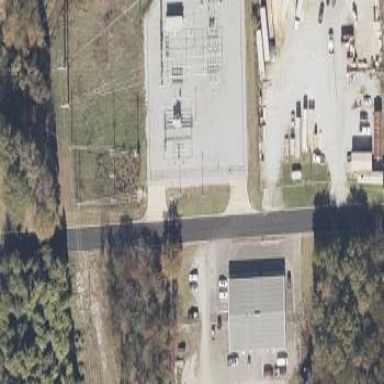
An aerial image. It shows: Distribution level power substation enclosed by fence.